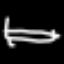
Label: bed